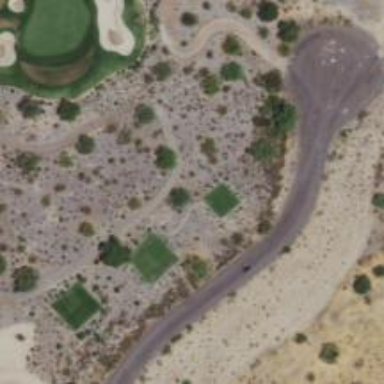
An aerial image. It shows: Pathway for golfing.